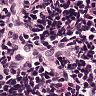
Metastatic tissue present: no